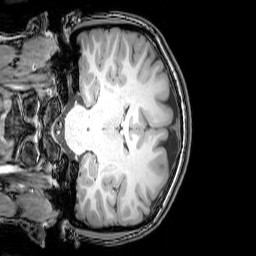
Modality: T1w
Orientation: coronal
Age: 22
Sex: female
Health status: healthy
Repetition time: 0.081 s
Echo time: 0.037 s